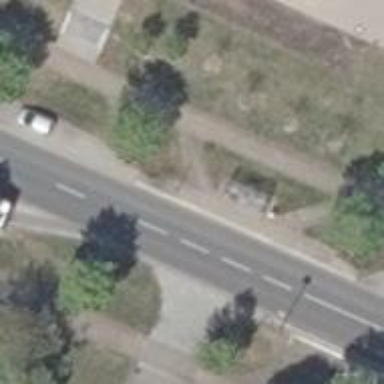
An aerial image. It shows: Public transport stop position.